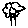
Label: flower